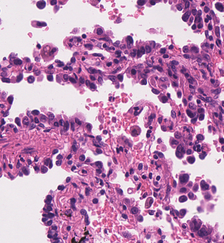
Tumor epithelial tissue: yes
Tumor-associated stroma tissue: yes
Normal tissue: no